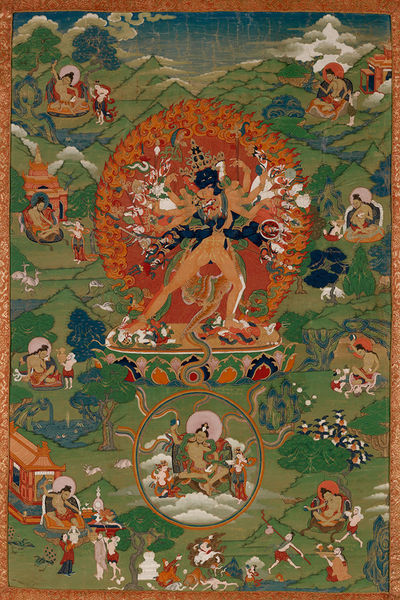
Titel: Kalachakra
Standort: Amherst (Massachusetts, USA)
Institution: Mead Art Museum, Amherst College
Schlagwörter: blue, hands, people, red, religious, white, women, green, woman, japanese, tapestry, clouds, gods, heaven, hell, life, sky, tree, hills, landscape, mountain, mountains, nature, orange, water, trees, village, grass, light, river, garden, bird, tail, bright, happy, arms, temple, art, religion, circle, war, home, fire, god, goddess, chinese, paint, china, flames, indian, oriental, buddha, spiritual, goddesses, india, earth, image, halo, countryside, community, air, scenery, asia, tibet, deity, hindu, buddhist, vishnu, landsape, hindi, tibetan, diety, hinduism, shiva, thanka, reincarnation, thailand, spritual, voshnu, palanquin, kali, aint, boddhavista, scross, bhuddism, areole, budism, thangka